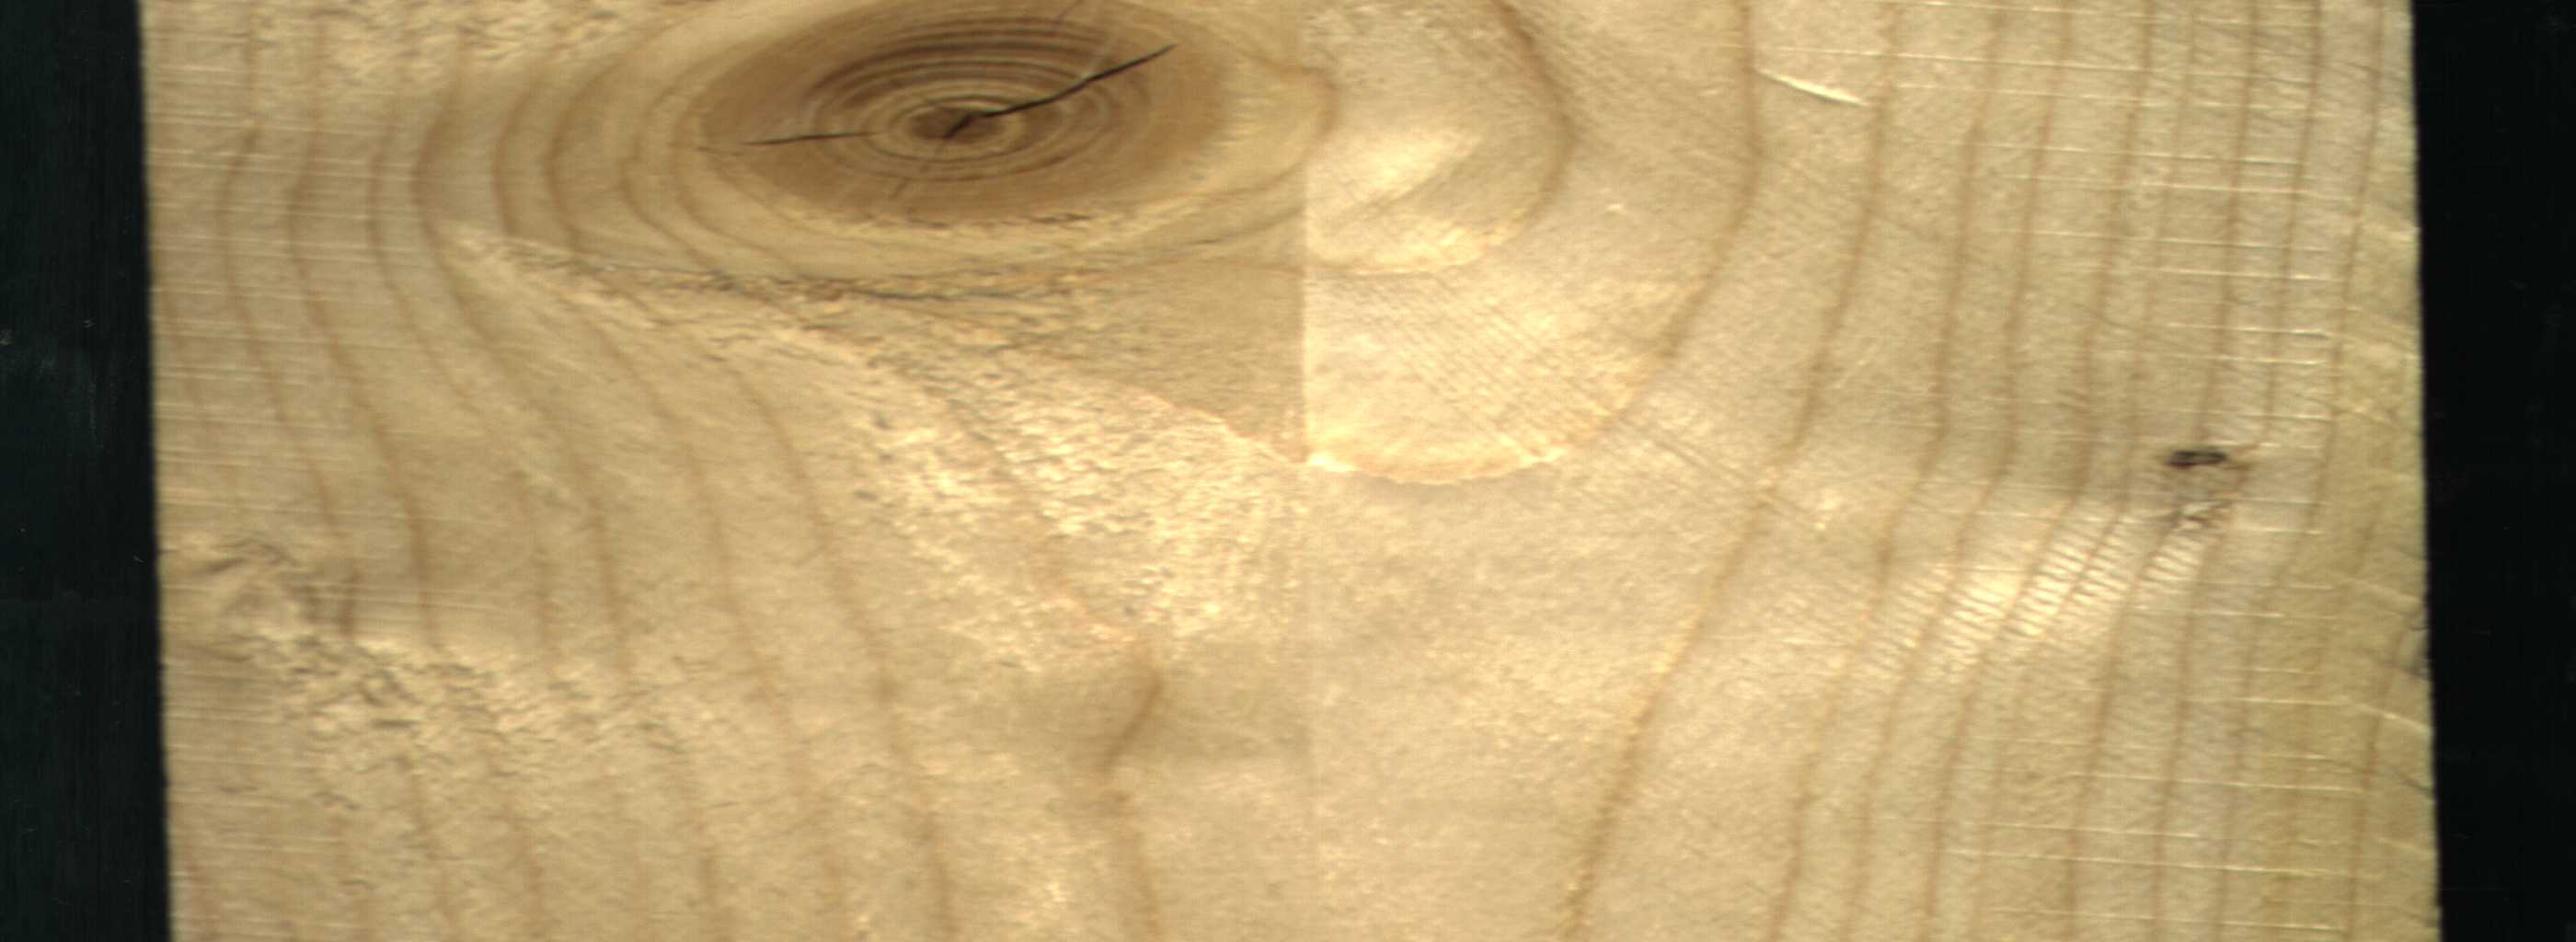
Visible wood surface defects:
knot_with_crack
Dead_Knot